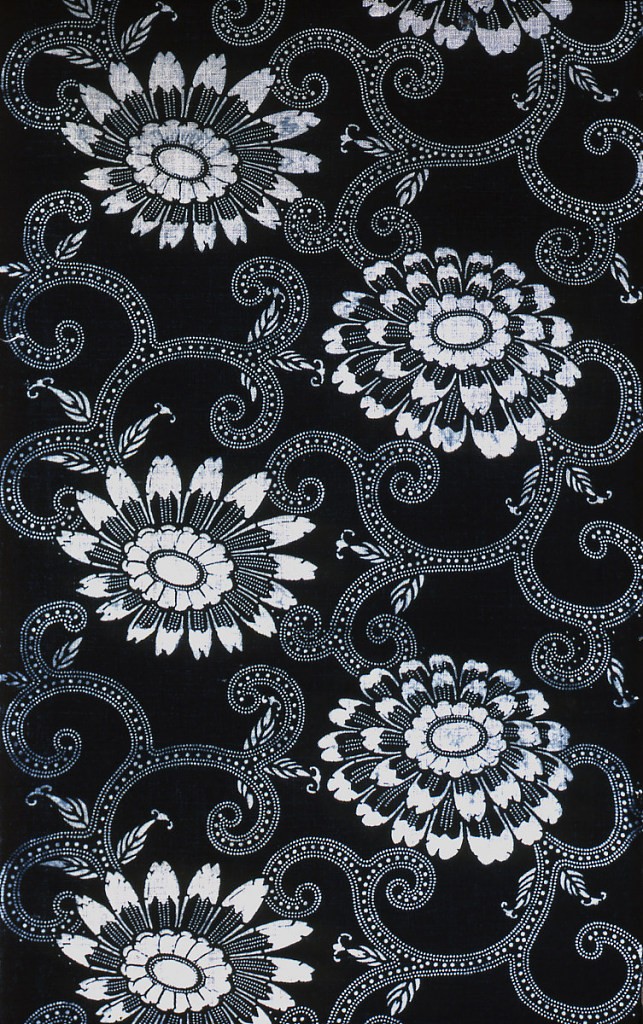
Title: Textile
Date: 19th century
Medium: cotton Technique: plain weave, indigo dyed, resist applied with stencil (katazome)
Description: Large chrysanthemums in off-set repeat, one row facing up and the other down, with curled and dotted stems. In ivory on an indigo blue ground.